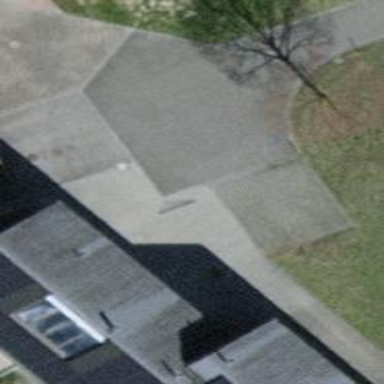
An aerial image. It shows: Driveway with paved surface.